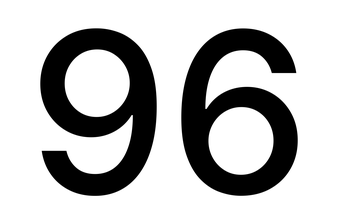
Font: Inter_Medium